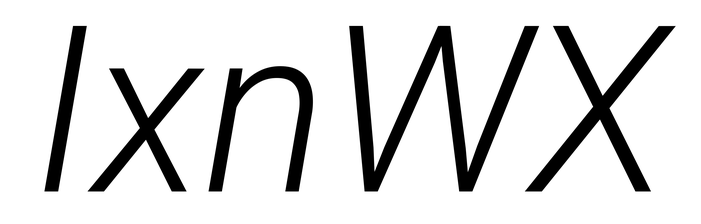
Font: Roboto-Italic_Light_Italic